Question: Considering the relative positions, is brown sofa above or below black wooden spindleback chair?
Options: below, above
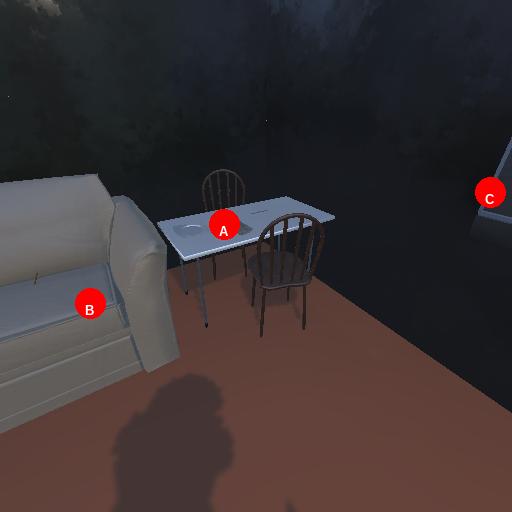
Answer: below